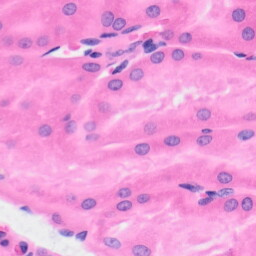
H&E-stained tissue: Kidney